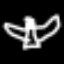
Label: angel